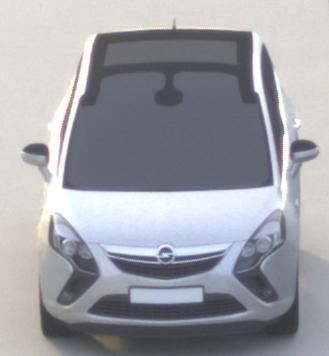
Make: Opel
Model: Zafira Tourer 1.8
Detailed model: Zafira (C) Tourer
Model produced from: 2012/01
Model produced until: 2015/06
Doors: 5
Color: white
Road condition: dry road
Daytime: sunrise or sunset
Contrast: low contrast